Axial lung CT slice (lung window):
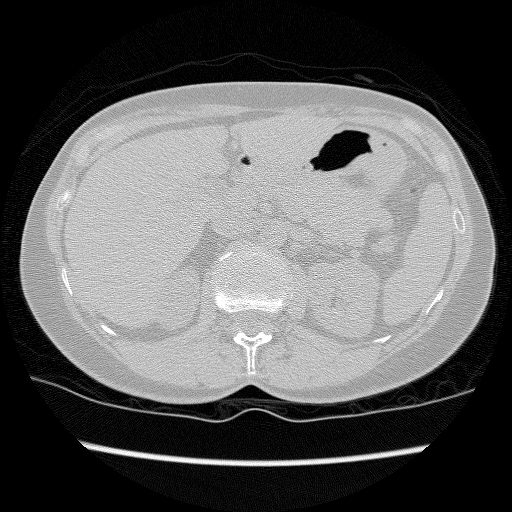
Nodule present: no